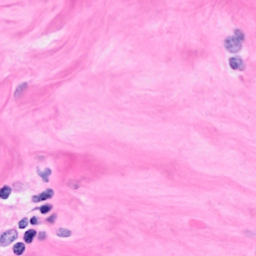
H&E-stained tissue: Breast